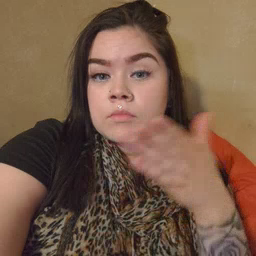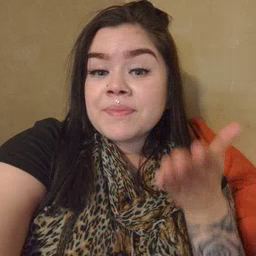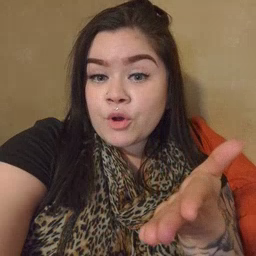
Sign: there